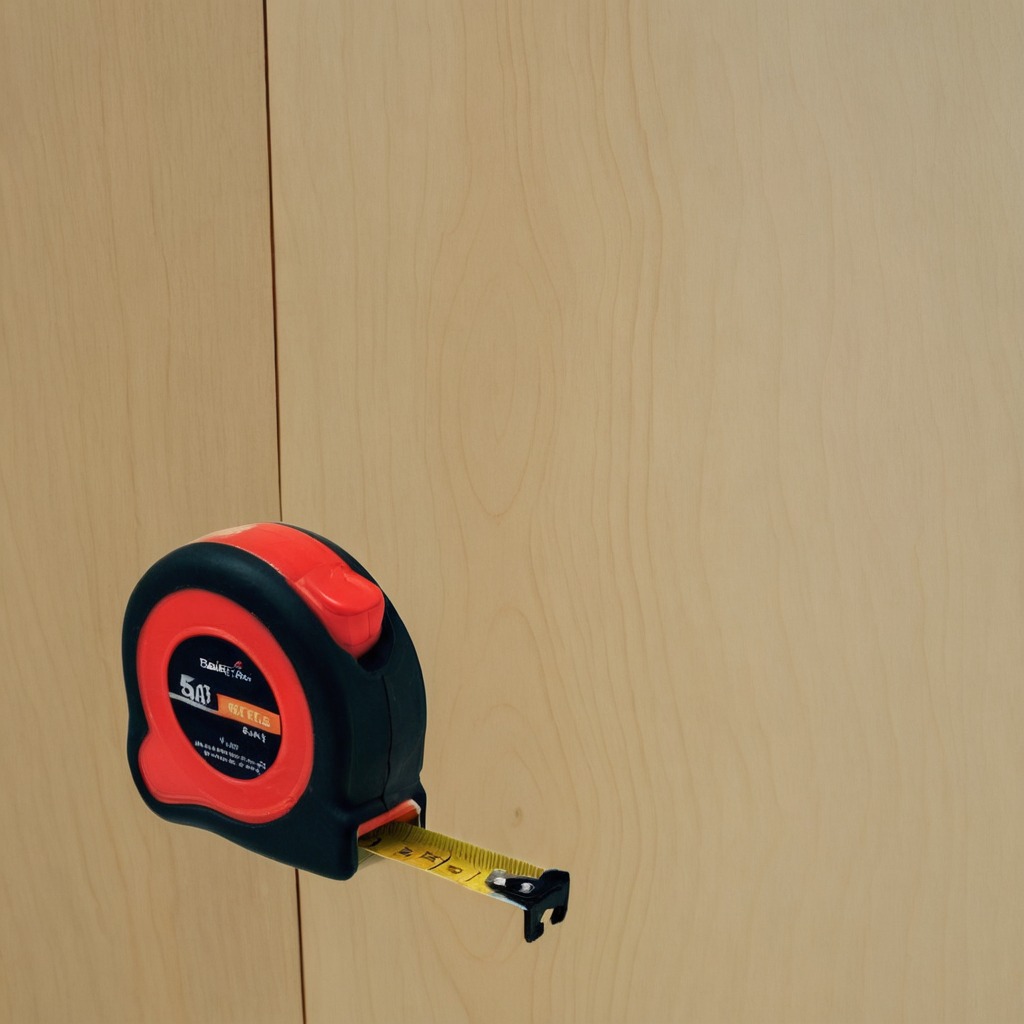
A measuring tape is lying on the plywood surface.